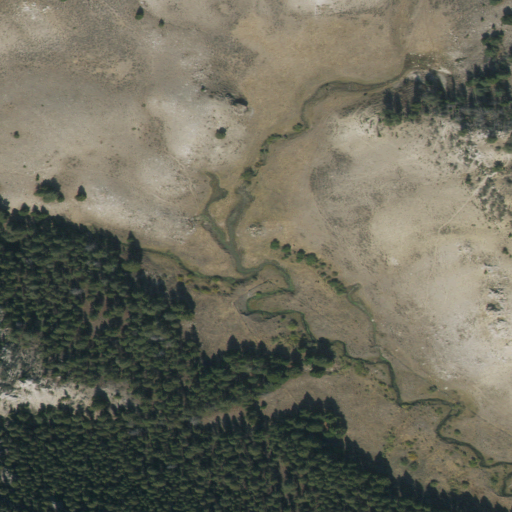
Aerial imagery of valley in Idaho named Black Canyon containing shrub, evergreen forest, and grassland